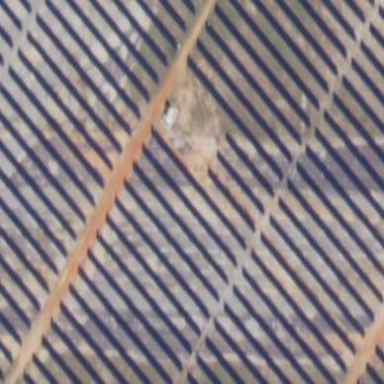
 consisting of solar photovoltaic panels."